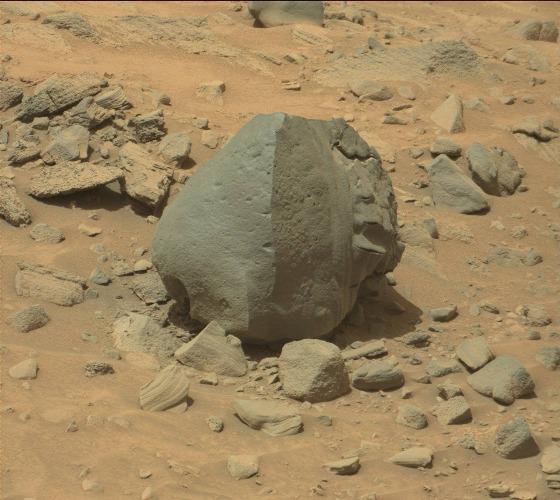
Terrain classes present: Bedrock, Gravel / Sand / Soil, Rock, Shadow